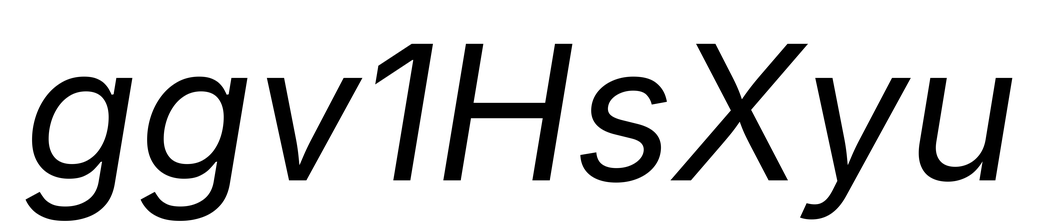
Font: Inter-Italic_Italic